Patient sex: M
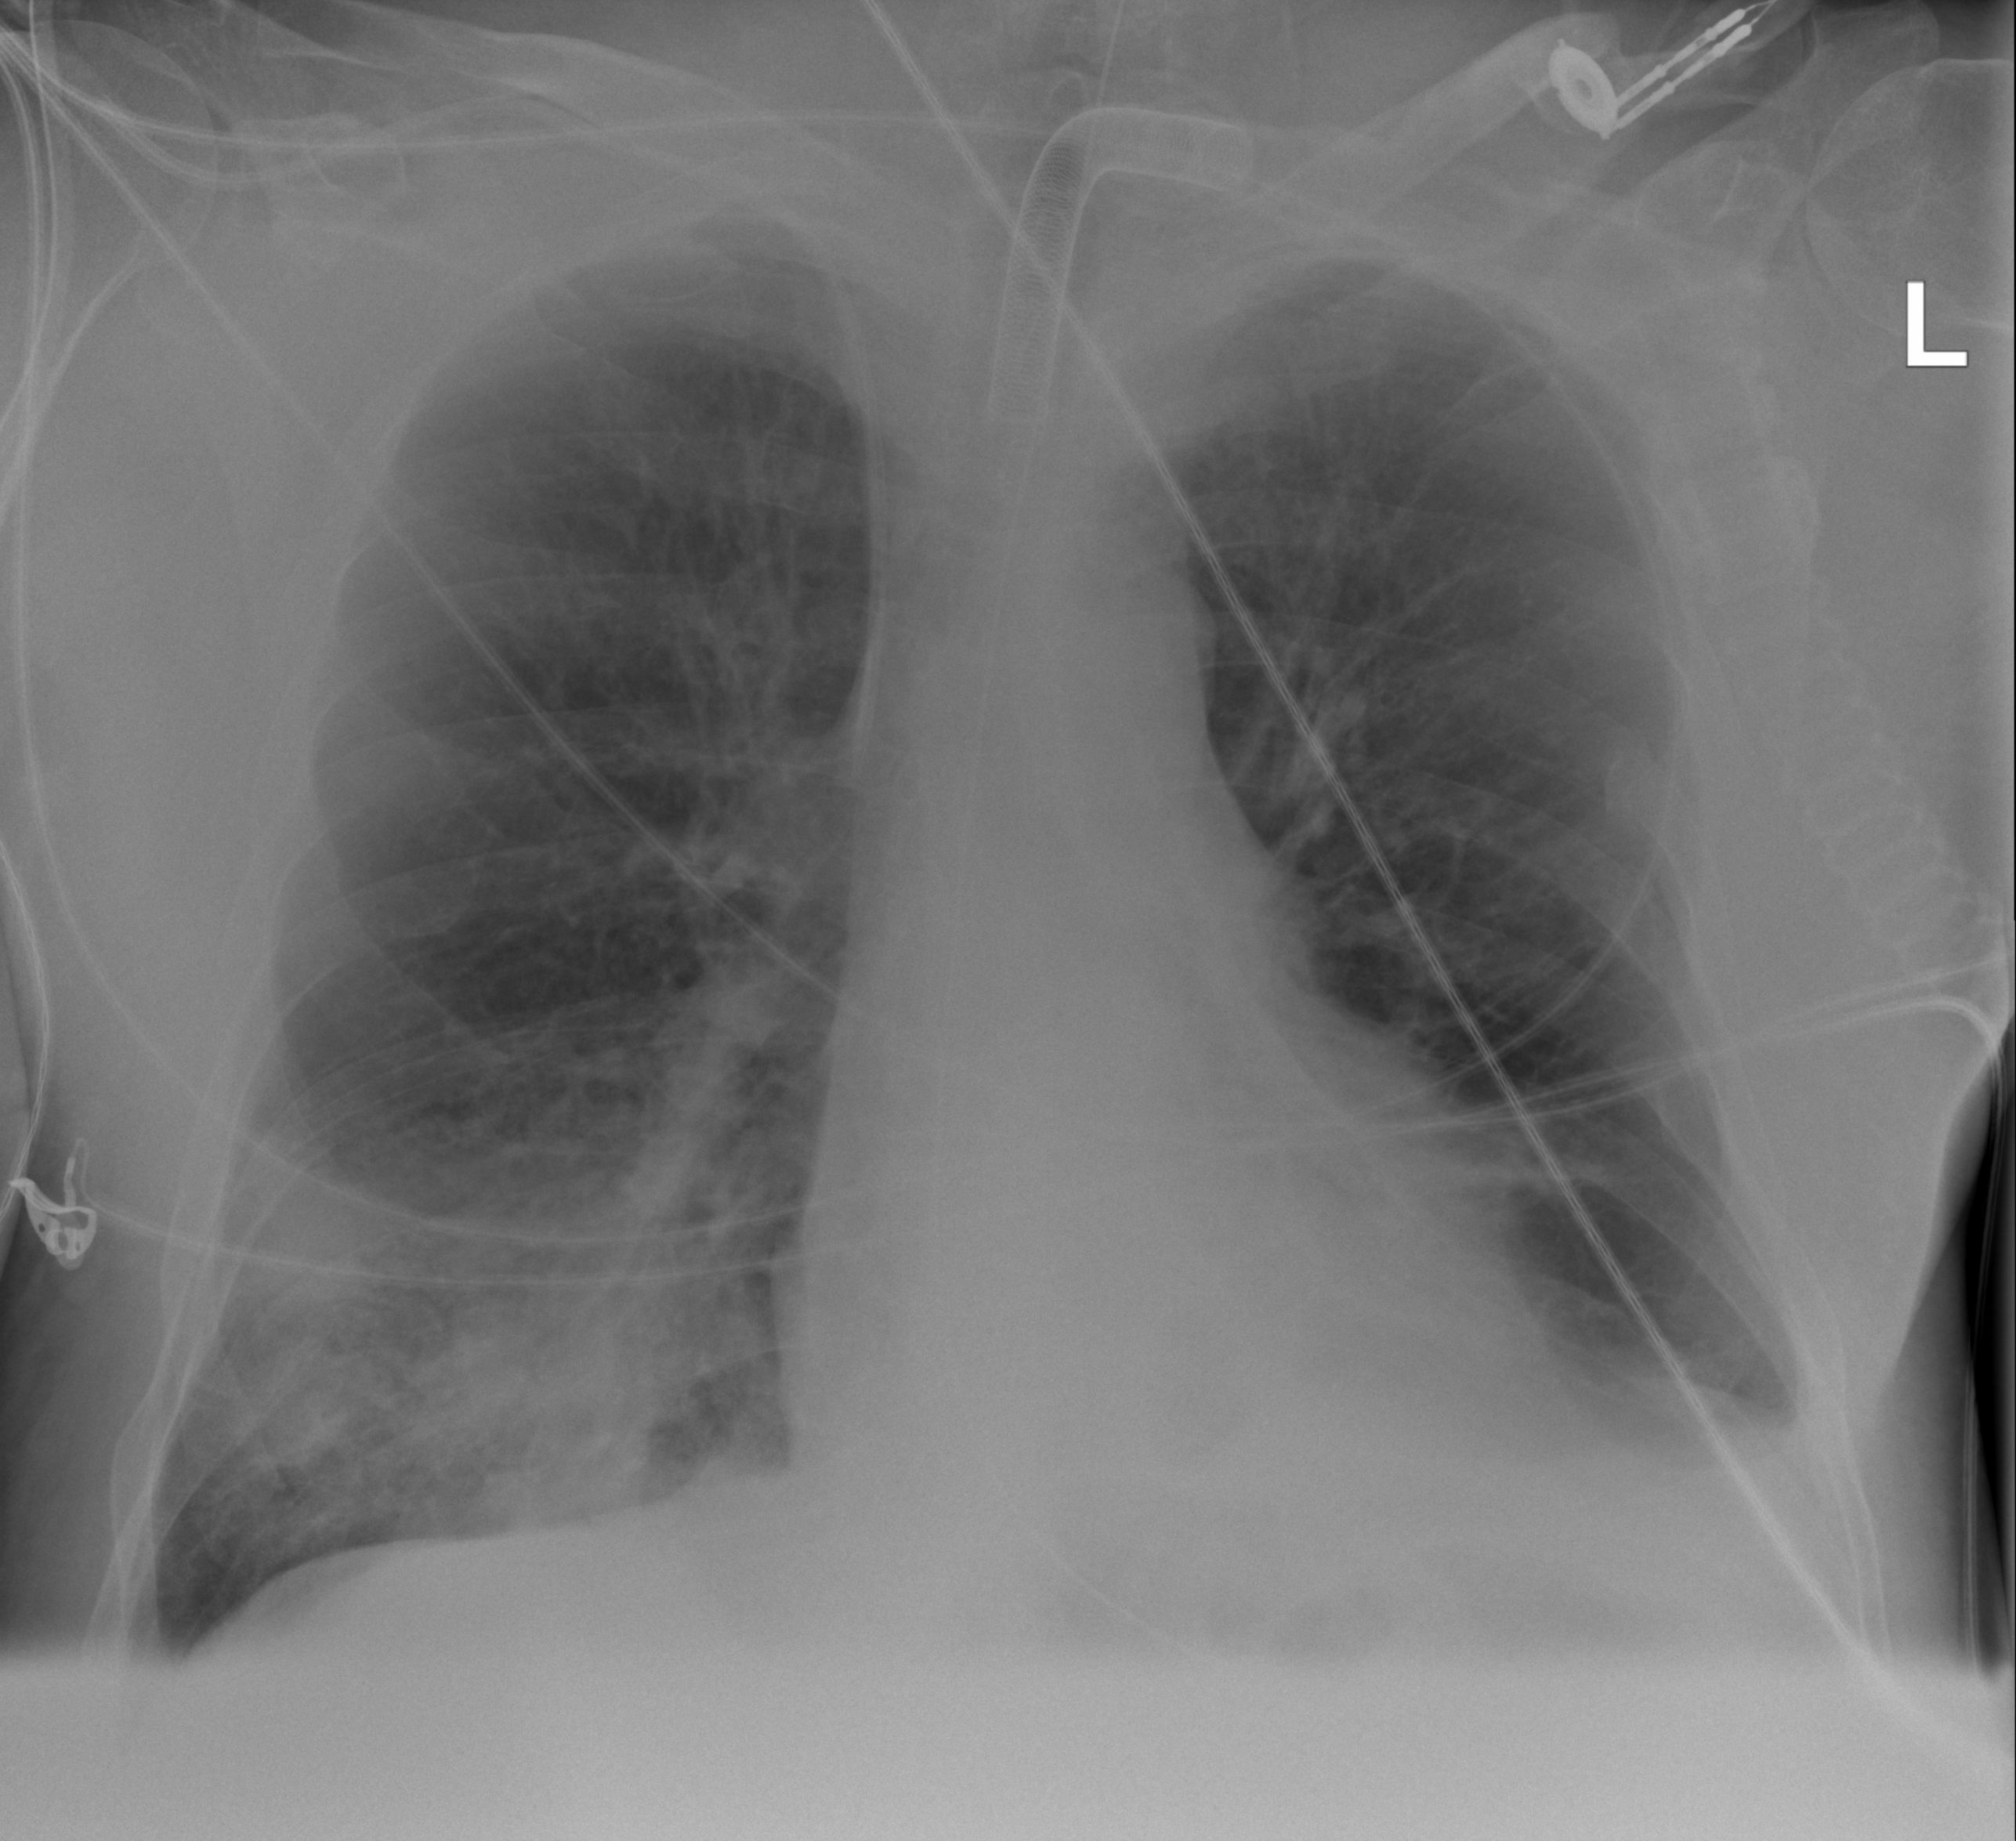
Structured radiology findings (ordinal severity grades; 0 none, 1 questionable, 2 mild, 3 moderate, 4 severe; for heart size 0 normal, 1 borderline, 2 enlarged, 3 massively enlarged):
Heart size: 0
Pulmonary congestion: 2
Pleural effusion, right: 0
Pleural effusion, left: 2
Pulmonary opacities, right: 3
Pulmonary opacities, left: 0
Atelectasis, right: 2
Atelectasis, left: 2